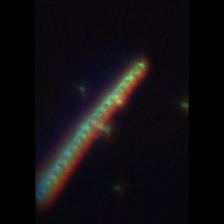
Taxon: Chaetoceros
Group: Diatoms